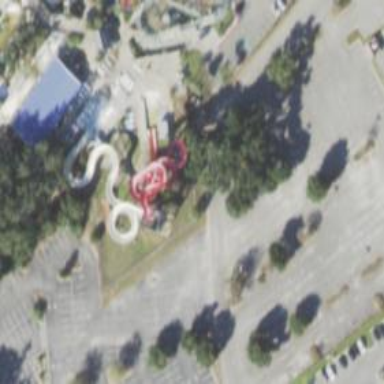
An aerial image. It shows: Water slide attraction.